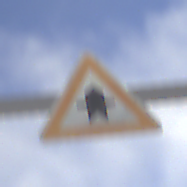
Verkehrszeichen: Vorfahrt
Umgebung: Outdoor, Nature
Tageszeit: SunriseSunset
Wetter: PartlyCloudy
Licht: Natural
Jahreszeit: NotSpecified
Kontrast: HighContrast